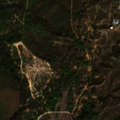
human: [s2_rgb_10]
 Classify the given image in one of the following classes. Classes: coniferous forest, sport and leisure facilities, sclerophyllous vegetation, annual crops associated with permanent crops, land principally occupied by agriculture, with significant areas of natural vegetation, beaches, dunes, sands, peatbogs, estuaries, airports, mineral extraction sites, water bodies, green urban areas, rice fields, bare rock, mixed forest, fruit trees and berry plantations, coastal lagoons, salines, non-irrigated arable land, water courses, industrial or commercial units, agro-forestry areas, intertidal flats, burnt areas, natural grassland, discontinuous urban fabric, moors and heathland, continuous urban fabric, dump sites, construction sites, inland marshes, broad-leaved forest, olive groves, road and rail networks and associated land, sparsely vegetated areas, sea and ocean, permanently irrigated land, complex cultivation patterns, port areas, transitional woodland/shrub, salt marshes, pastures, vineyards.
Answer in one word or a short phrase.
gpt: discontinuous urban fabric, land principally occupied by agriculture, with significant areas of natural vegetation, coniferous forest, sclerophyllous vegetation, transitional woodland/shrub